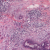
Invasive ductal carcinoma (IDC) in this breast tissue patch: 0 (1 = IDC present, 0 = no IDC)